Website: macys
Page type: gifting
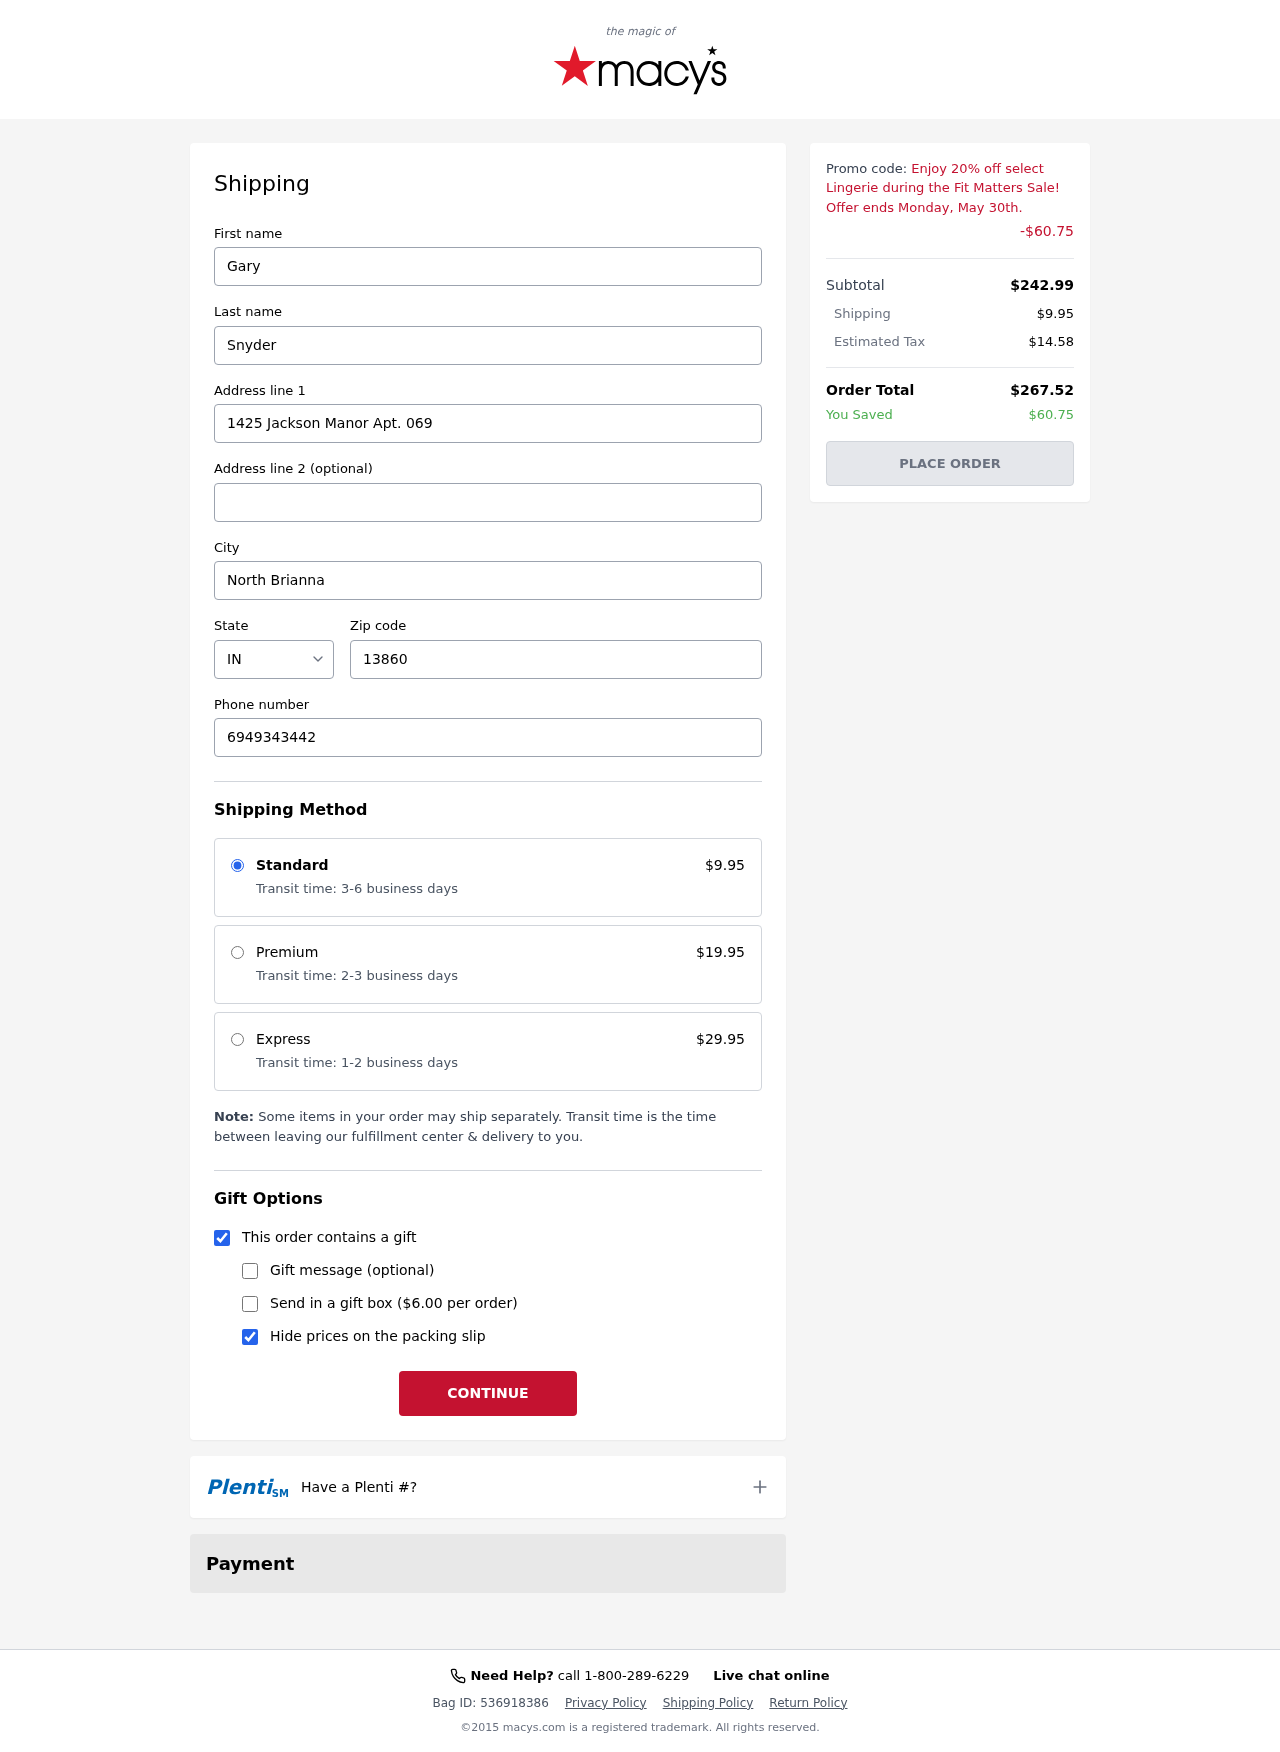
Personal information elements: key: PII_CITY
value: North Brianna
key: PII_FIRSTNAME
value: Gary
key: PII_LASTNAME
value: Snyder
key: PII_PHONE
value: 6949343442
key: PII_POSTCODE
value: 13860
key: PII_STATE_ABBR
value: IN
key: PII_STREET
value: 1425 Jackson Manor Apt. 069
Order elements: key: ORDER_SHIPPING_COST
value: $9.95
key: ORDER_DISCOUNT
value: -$60.75
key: ORDER_SUBTOTAL
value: $242.99
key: ORDER_TAX
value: $14.58
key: ORDER_TOTAL
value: $267.52
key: ORDER_SAVINGS
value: $60.75